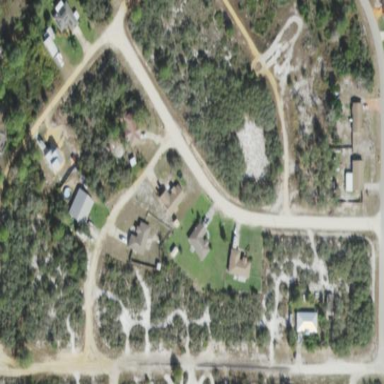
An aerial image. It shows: This residential area consists of single-family homes.